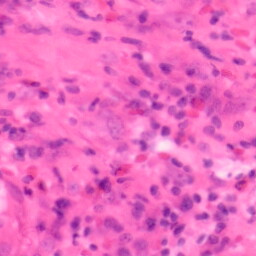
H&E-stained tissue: Colon